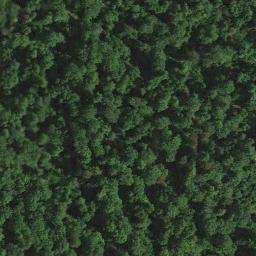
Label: forest